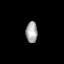
Tissue: prostate
Cell type: T cells
Senescence score: 0.6918
Nuclear area (px): 229
Mean DAPI intensity: 173.393